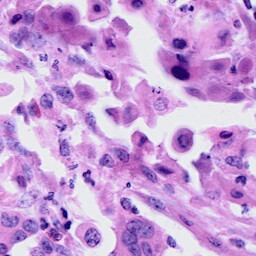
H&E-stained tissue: Cervix